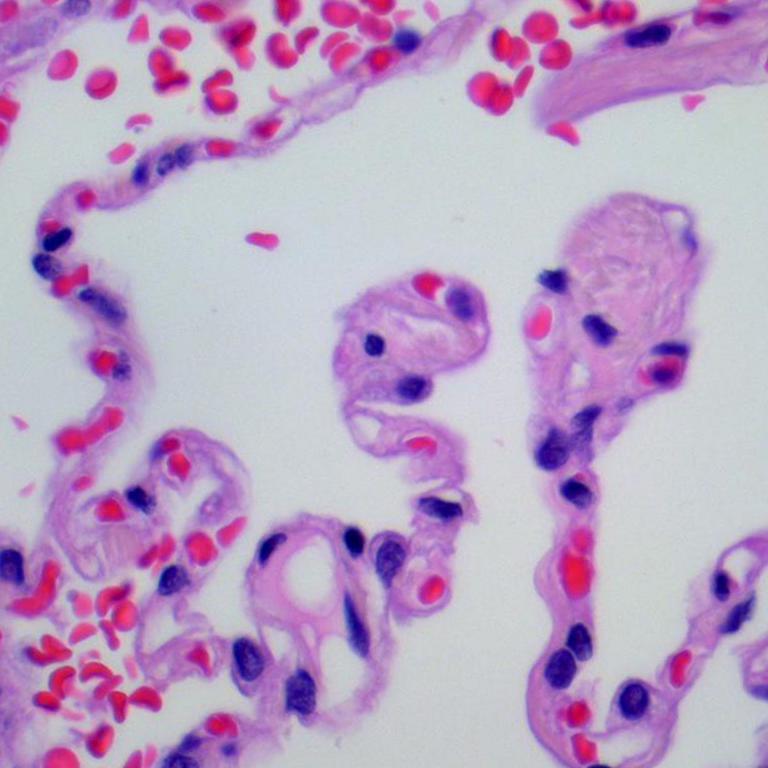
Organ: lung
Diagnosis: benign